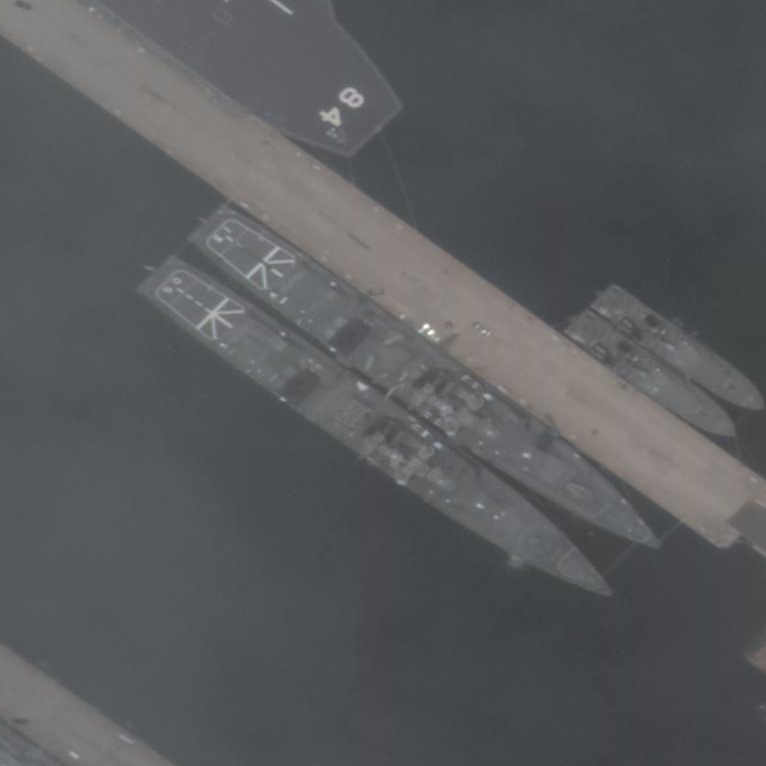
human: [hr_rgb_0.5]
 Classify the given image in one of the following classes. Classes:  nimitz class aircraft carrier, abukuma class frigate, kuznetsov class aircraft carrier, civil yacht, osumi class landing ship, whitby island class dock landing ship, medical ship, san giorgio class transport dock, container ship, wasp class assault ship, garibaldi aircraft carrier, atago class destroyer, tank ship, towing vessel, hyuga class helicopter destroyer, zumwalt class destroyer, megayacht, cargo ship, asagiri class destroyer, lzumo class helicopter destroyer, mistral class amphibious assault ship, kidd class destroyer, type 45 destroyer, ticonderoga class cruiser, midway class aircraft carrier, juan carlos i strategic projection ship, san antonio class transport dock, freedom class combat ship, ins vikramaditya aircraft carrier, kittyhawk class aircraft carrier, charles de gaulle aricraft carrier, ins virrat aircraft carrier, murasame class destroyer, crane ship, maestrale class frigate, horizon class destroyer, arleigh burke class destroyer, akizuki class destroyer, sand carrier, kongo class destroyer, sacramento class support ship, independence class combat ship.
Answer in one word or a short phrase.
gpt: Murasame class destroyer